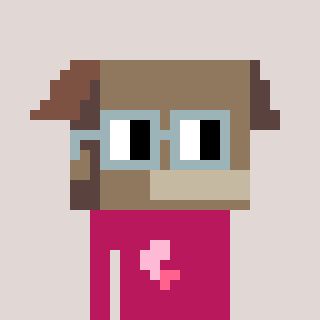
a pixel art character with square dark gray glasses, a box-shaped head and a darkpink-colored body on a warm background